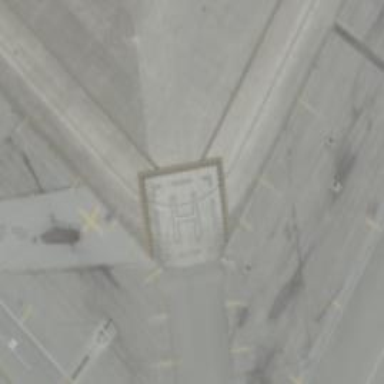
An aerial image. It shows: Image of taxiway at airport.